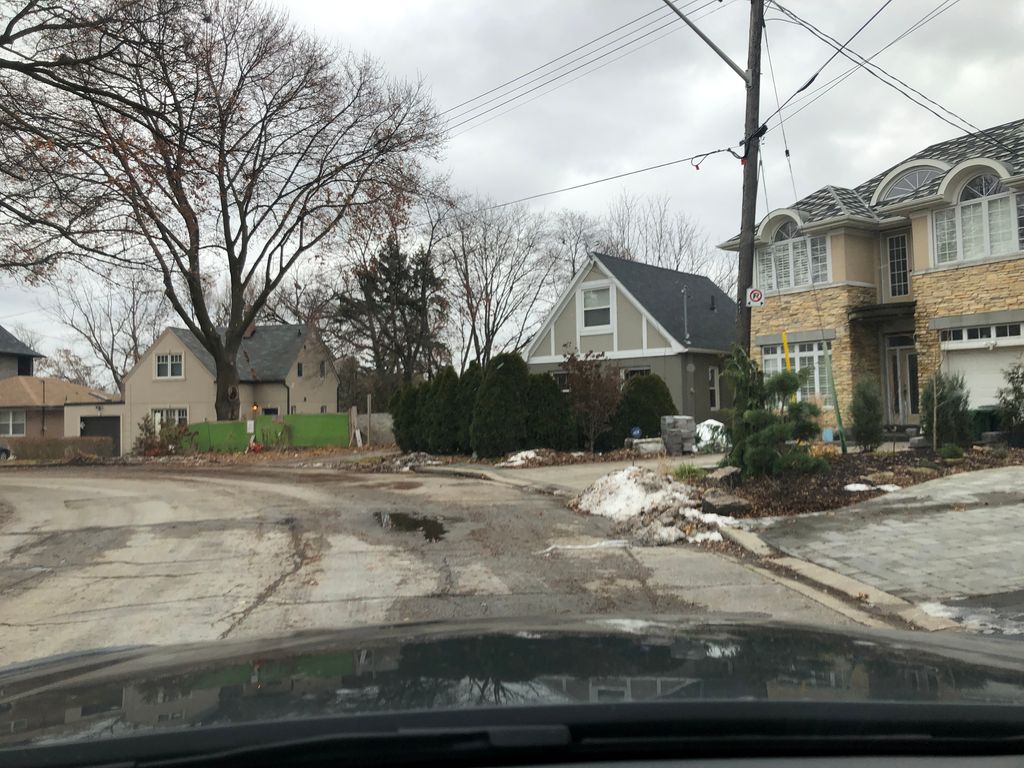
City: toronto